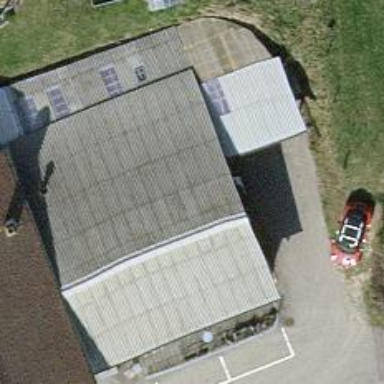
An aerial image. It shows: Building with ridge on the roof.